Interaction volume radius: 5 \u00c5
Interaction volume height: 40 \u00c5
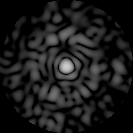
Disorder parameter: 0.8407